This is a demodulated (Hilbert-envelope) spectrum computed from a bearing vibration snapshot; the dashed markers indicate where each bearing fault type would appear (BPFO, BPFI, BSF, FTF). Diagnose the bearing from this image, choosing from: normal, inner_race, outer_race, ball.
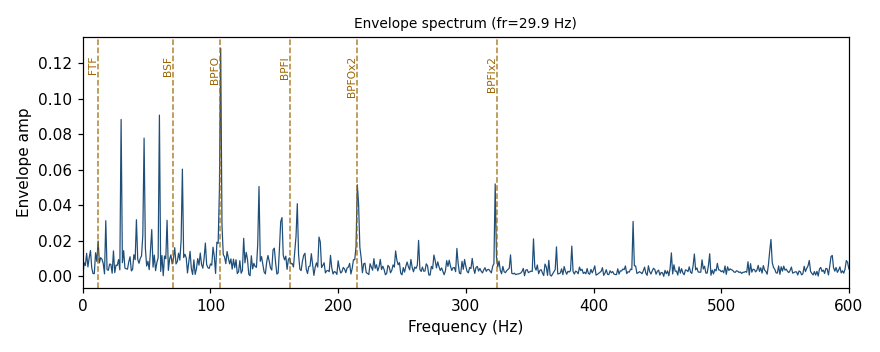
Answer: outer_race